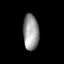
Tissue: lung
Cell type: Fibroblasts
Senescence score: 0.5444
Nuclear area (px): 552
Mean DAPI intensity: 152.149